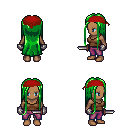
a pixel art fantasy rpg character, female body template, human, dark skin, brown pirate shirt, magenta pants, green extra-long hairstyle, red bandana, metal gloves, dagger, four views (front, back, left, right), 2x2 character sprite sheet, small pixel art, hard edges, no anti-aliasing